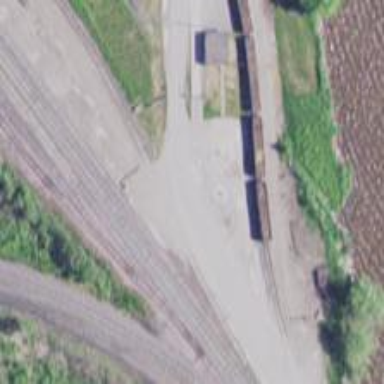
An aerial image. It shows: Railway spur service.